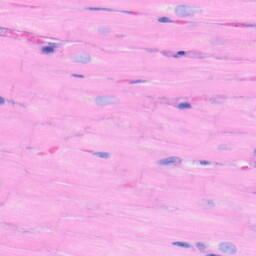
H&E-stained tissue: Heart